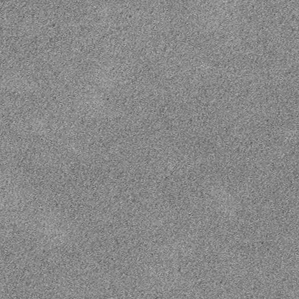
Label: frost